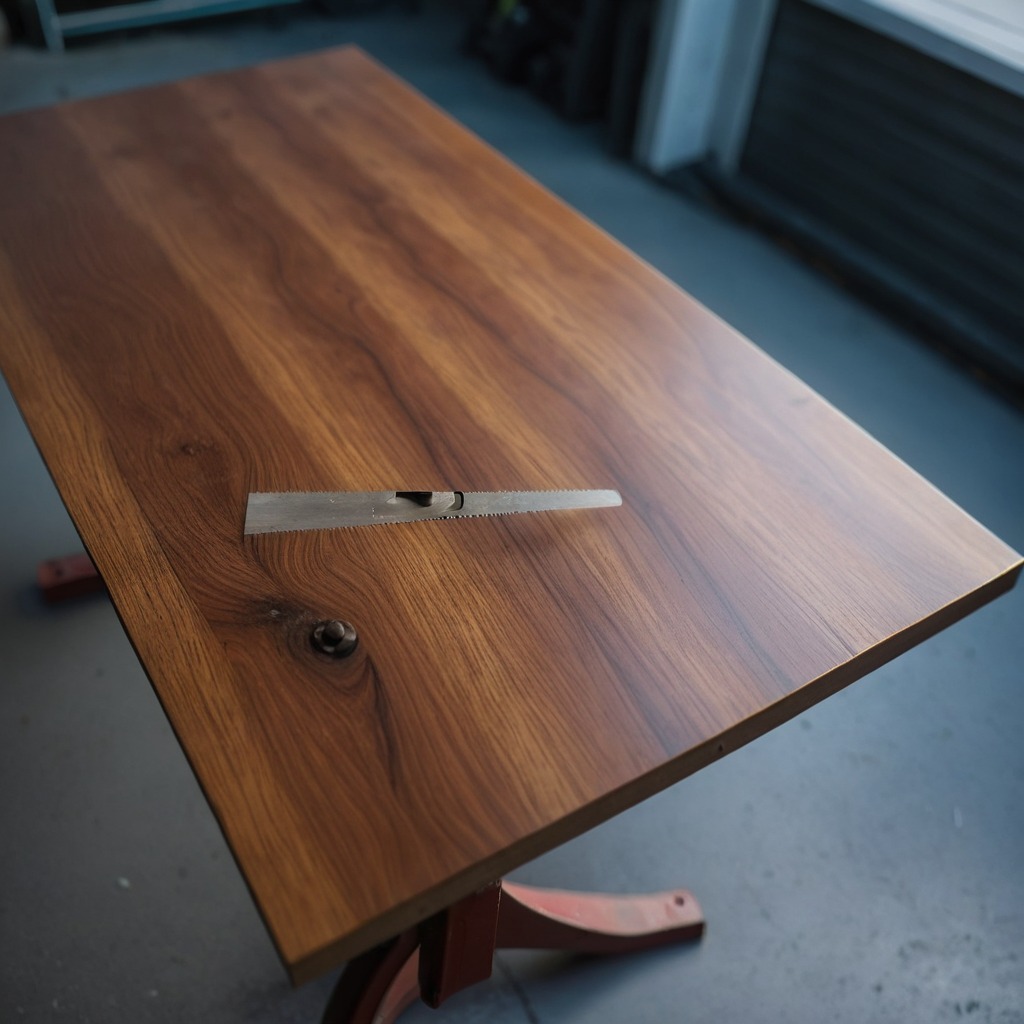
A metal saw is lying on the table.